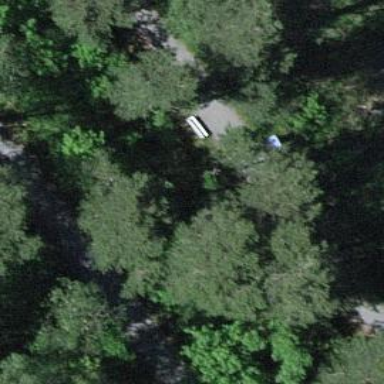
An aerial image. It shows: Bench for seating.